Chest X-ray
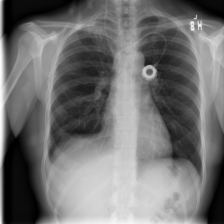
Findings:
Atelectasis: negative
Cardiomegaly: negative
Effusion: negative
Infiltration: negative
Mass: negative
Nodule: negative
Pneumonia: negative
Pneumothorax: negative
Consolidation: negative
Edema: negative
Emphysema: negative
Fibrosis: negative
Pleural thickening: negative
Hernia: negative